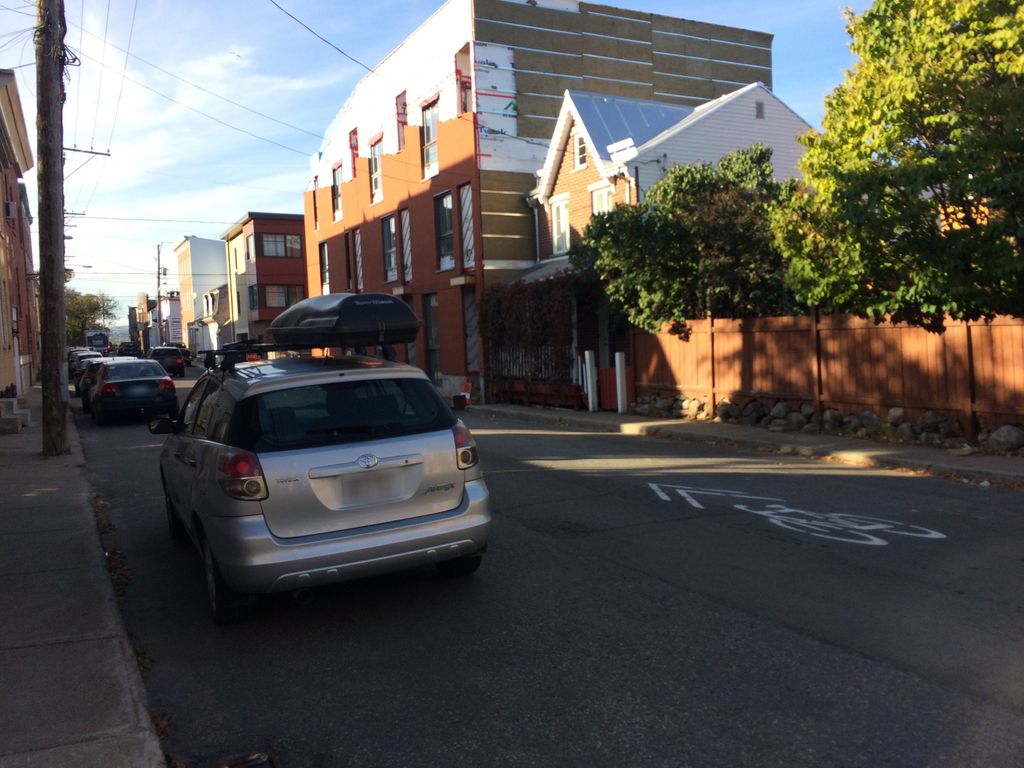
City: quebec_city